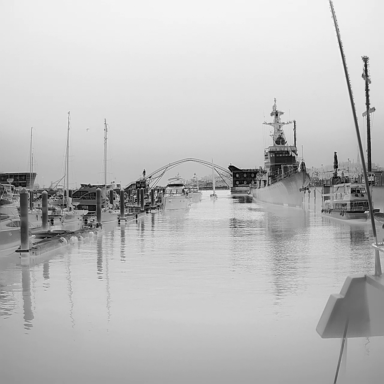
There are four sailboats in the infrared image.